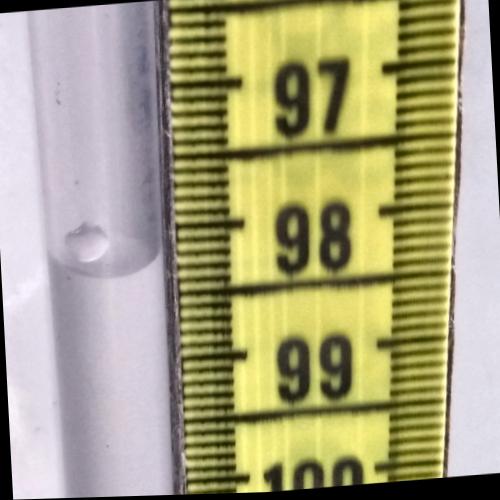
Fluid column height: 98.3 cm